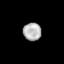
Tissue: prostate
Cell type: T cells
Senescence score: 0.7127
Nuclear area (px): 316
Mean DAPI intensity: 178.152